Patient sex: M
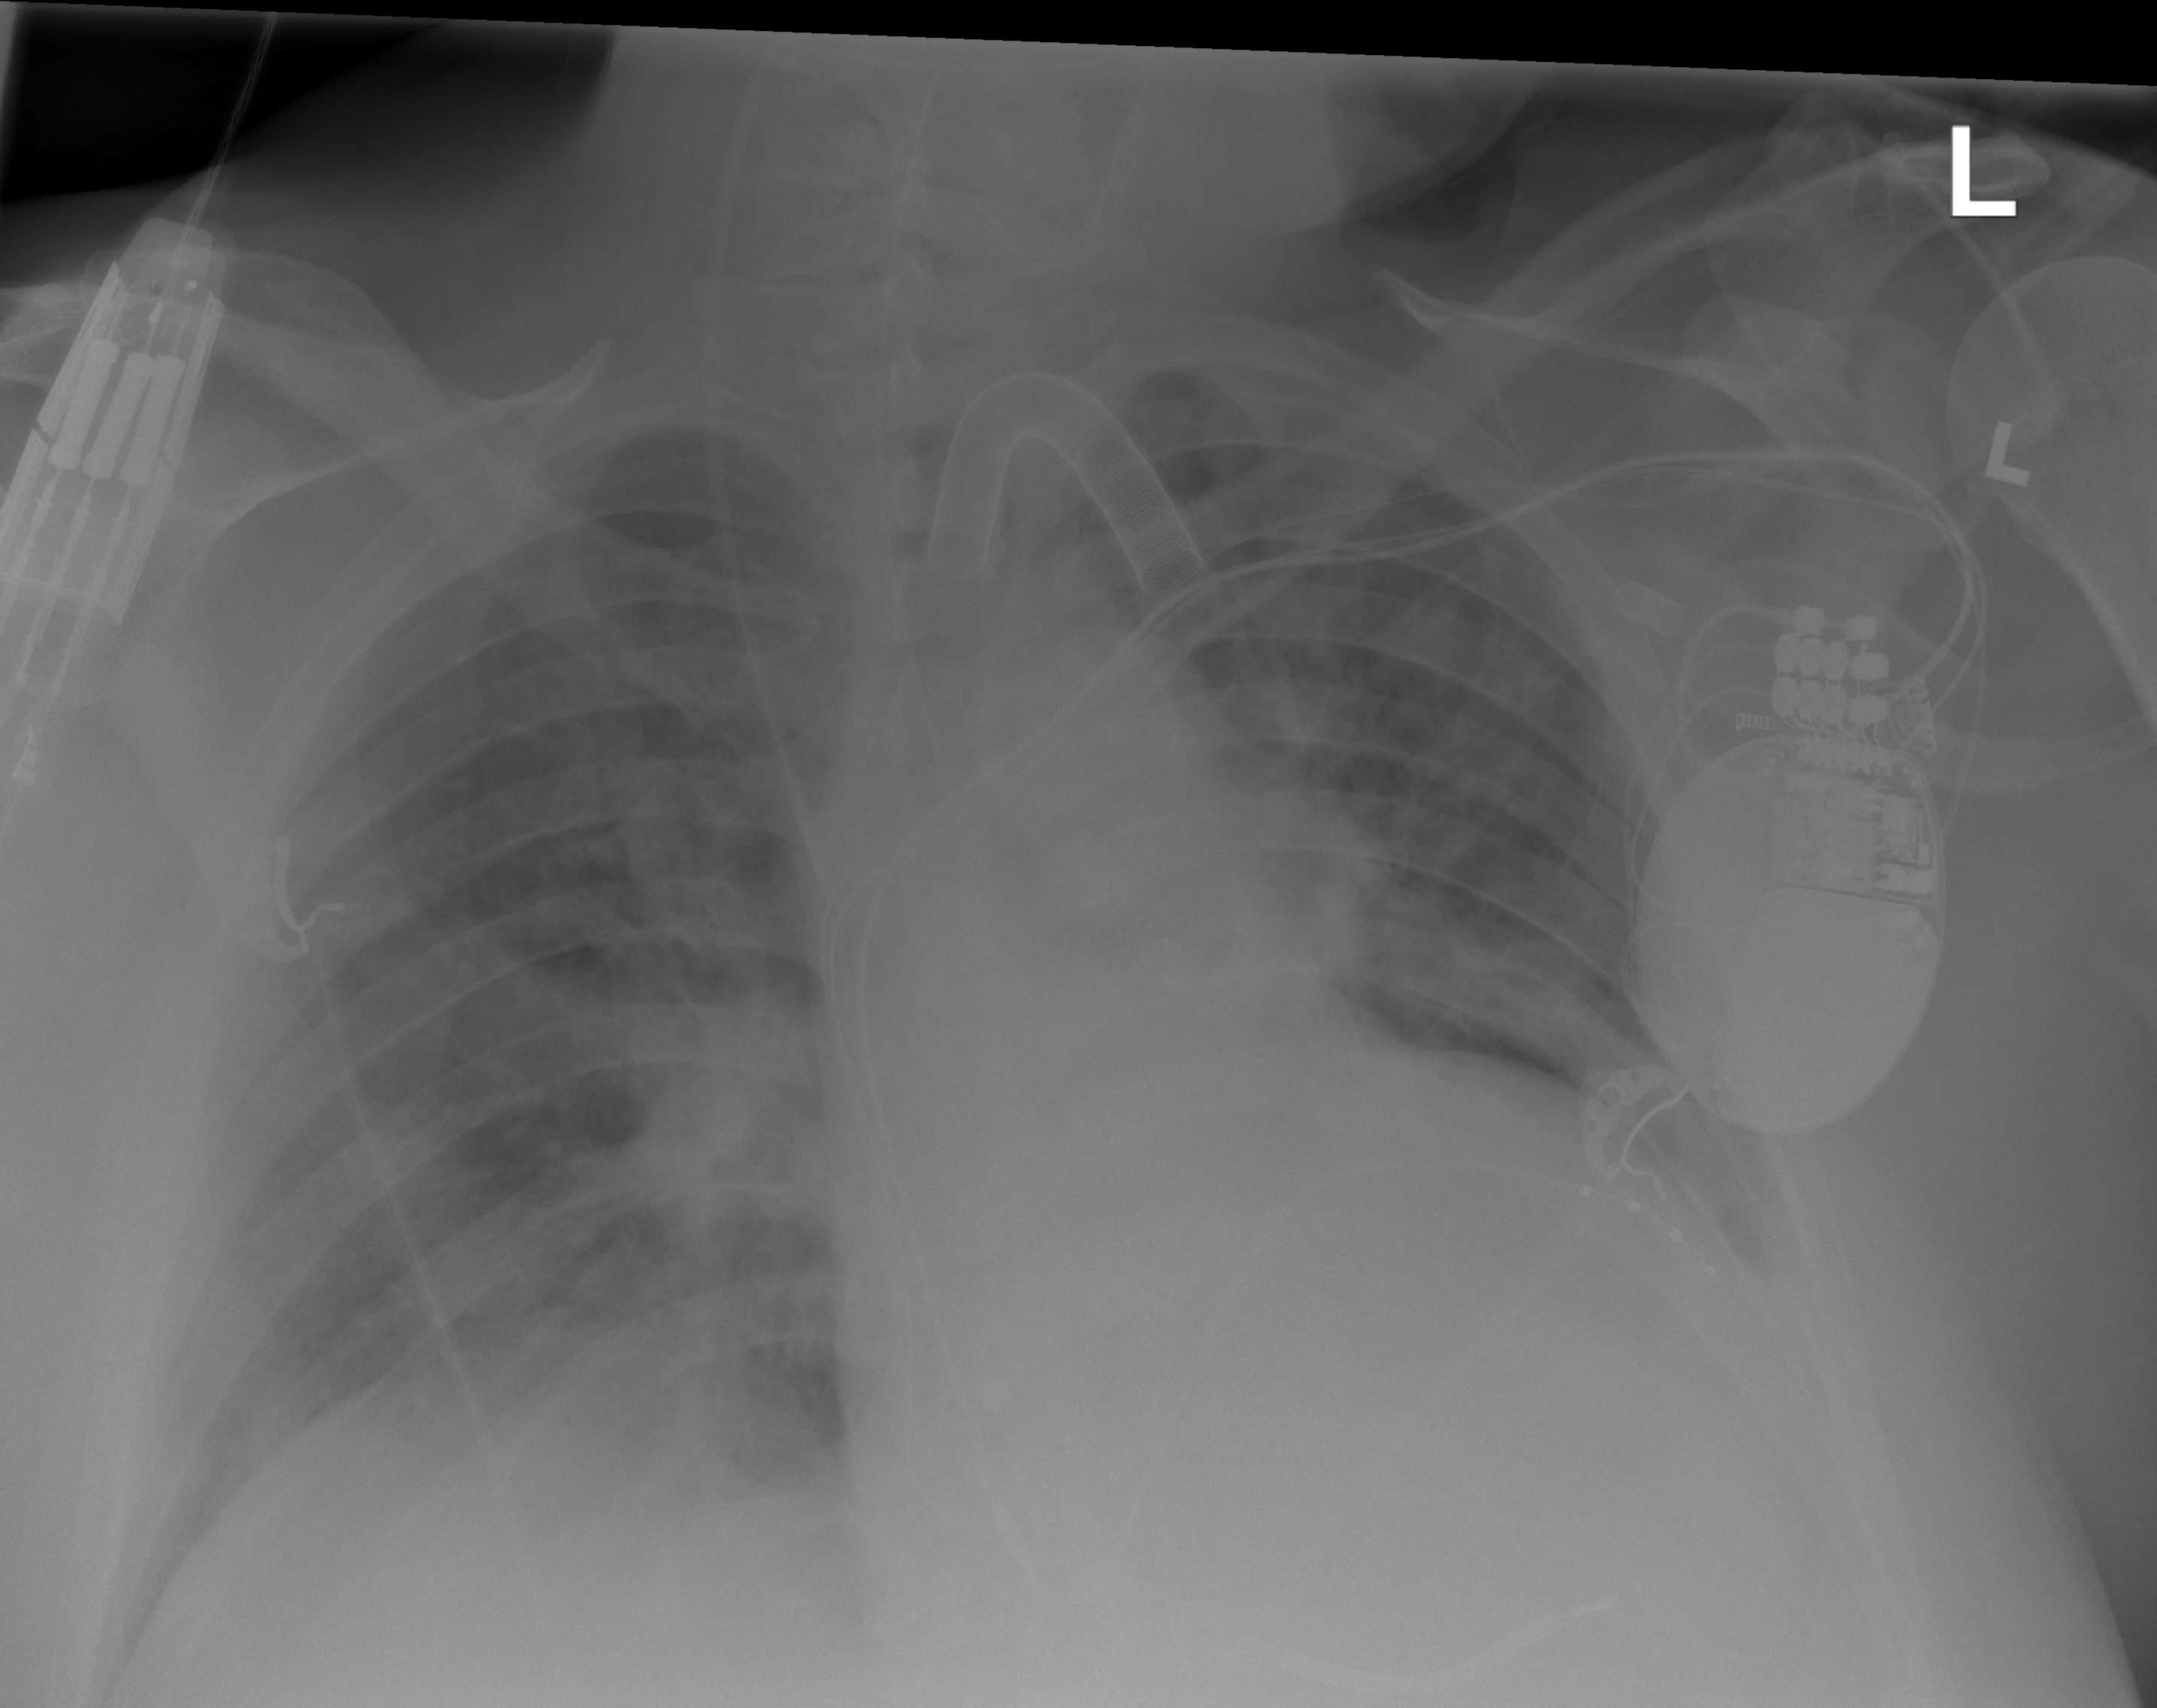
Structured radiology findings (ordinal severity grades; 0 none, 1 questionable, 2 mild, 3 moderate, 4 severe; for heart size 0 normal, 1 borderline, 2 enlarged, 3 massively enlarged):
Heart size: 2
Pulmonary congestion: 2
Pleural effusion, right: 2
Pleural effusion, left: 2
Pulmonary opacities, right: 1
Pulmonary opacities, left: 1
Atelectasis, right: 2
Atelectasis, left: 2